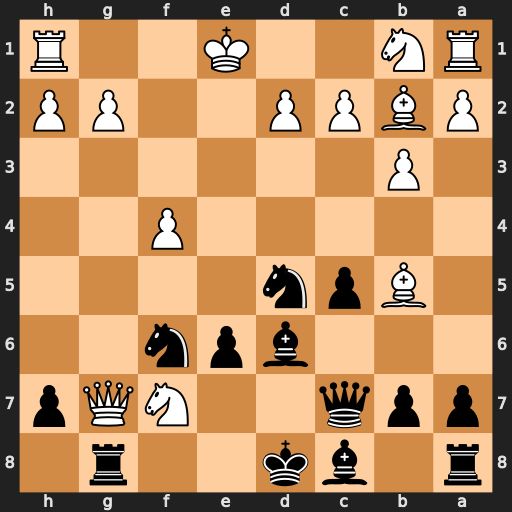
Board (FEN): r1bk2r1/ppq2NQp/3bpn2/1Bpn4/5P2/1P6/PBPP2PP/RN2K2R
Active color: b
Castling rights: KQ
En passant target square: -
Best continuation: Ke7 Qxg8 Nxg8